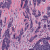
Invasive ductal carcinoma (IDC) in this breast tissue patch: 1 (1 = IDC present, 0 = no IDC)